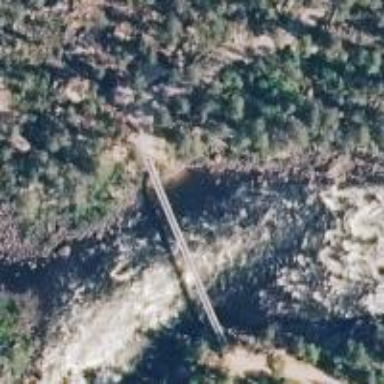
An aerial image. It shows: Excellent visibility path on bridge with simple-suspension structure.